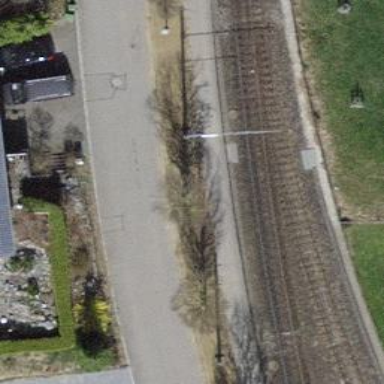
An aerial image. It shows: Narrow-gauge railway track with 1 electrified contact line.